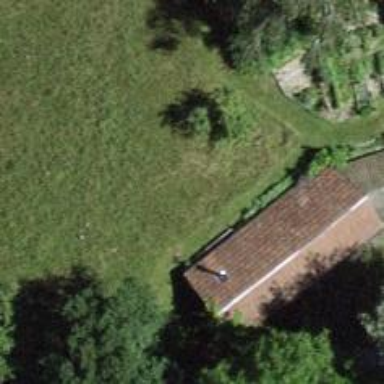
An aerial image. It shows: Shed.